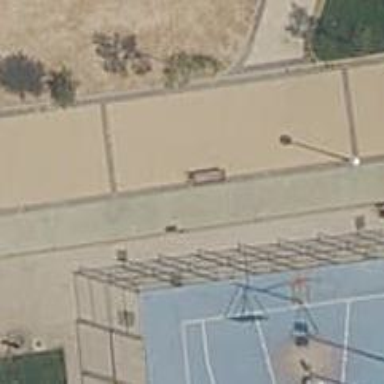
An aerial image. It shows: Brown bench.